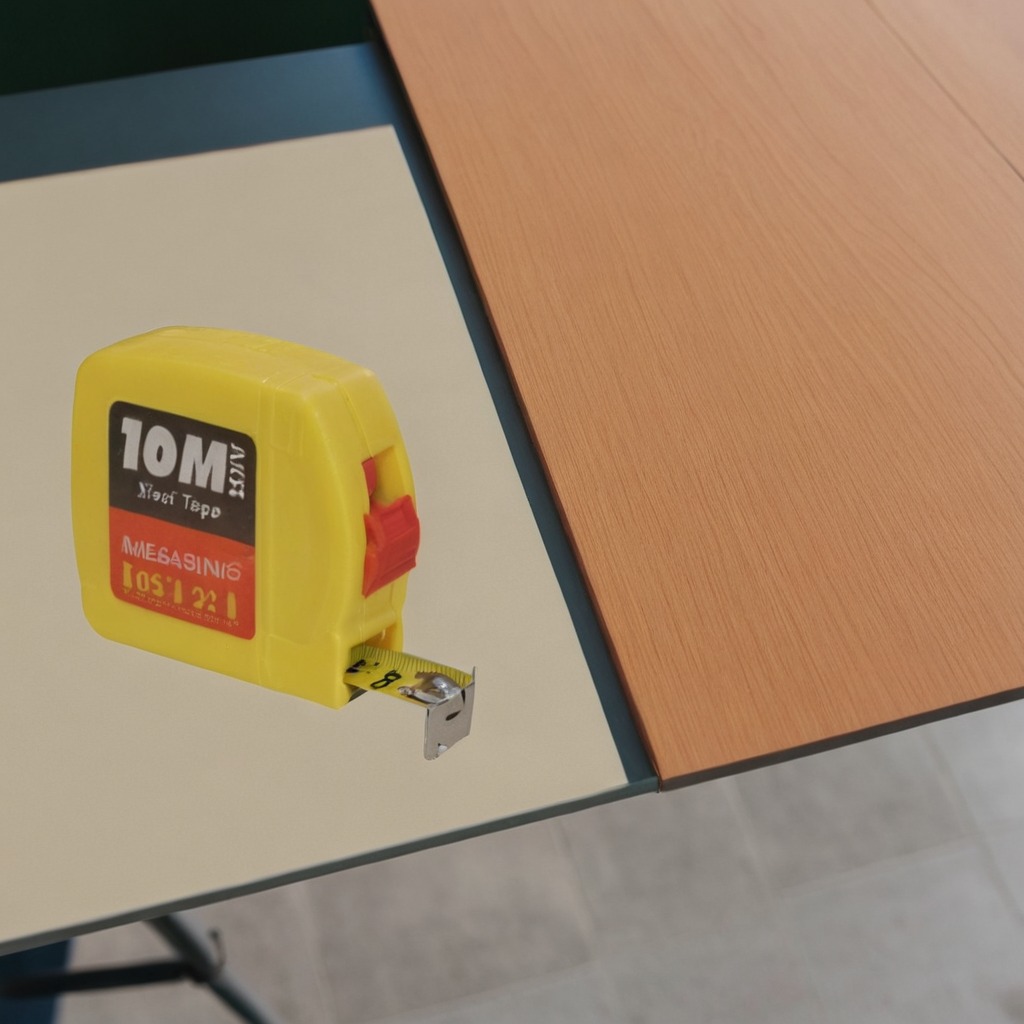
A measuring tape lies on a clean utility table in a temporary outdoor tool station afternoon light present textured surface